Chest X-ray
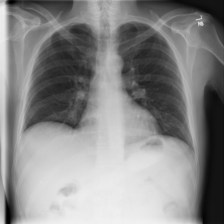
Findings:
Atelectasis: negative
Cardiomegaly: negative
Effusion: negative
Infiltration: negative
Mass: negative
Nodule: negative
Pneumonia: negative
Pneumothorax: negative
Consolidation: negative
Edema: negative
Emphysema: negative
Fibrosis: negative
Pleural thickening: negative
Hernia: negative